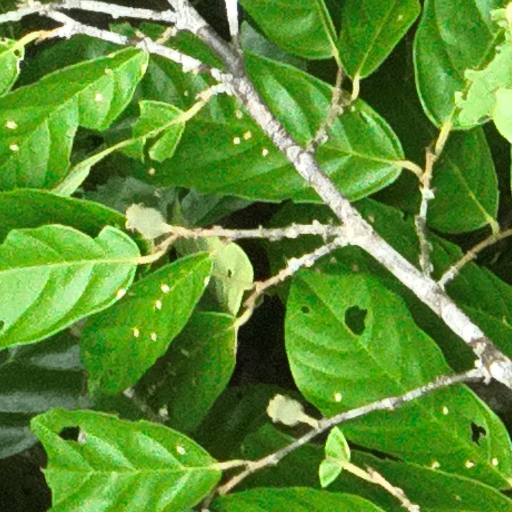
Species: Quararibea stenophylla
GBIF accepted scientific name: Quararibea stenophylla
Crown area (m\u00b2): 60.677